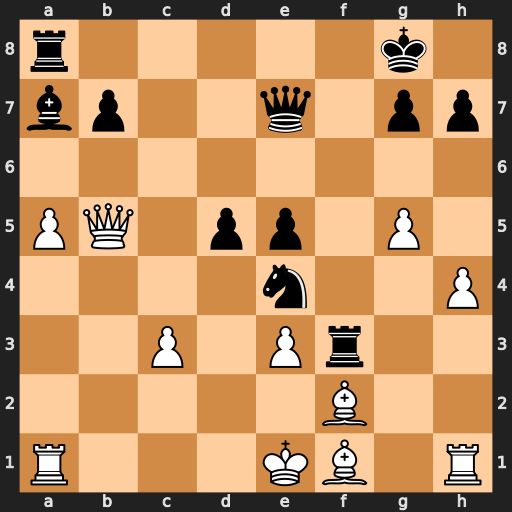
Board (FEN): r5k1/bp2q1pp/8/PQ1pp1P1/4n2P/2P1Pr2/5B2/R3KB1R
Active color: w
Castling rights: KQ
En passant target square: -
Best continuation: Qxd5+ Kh8 Qxe4